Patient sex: M
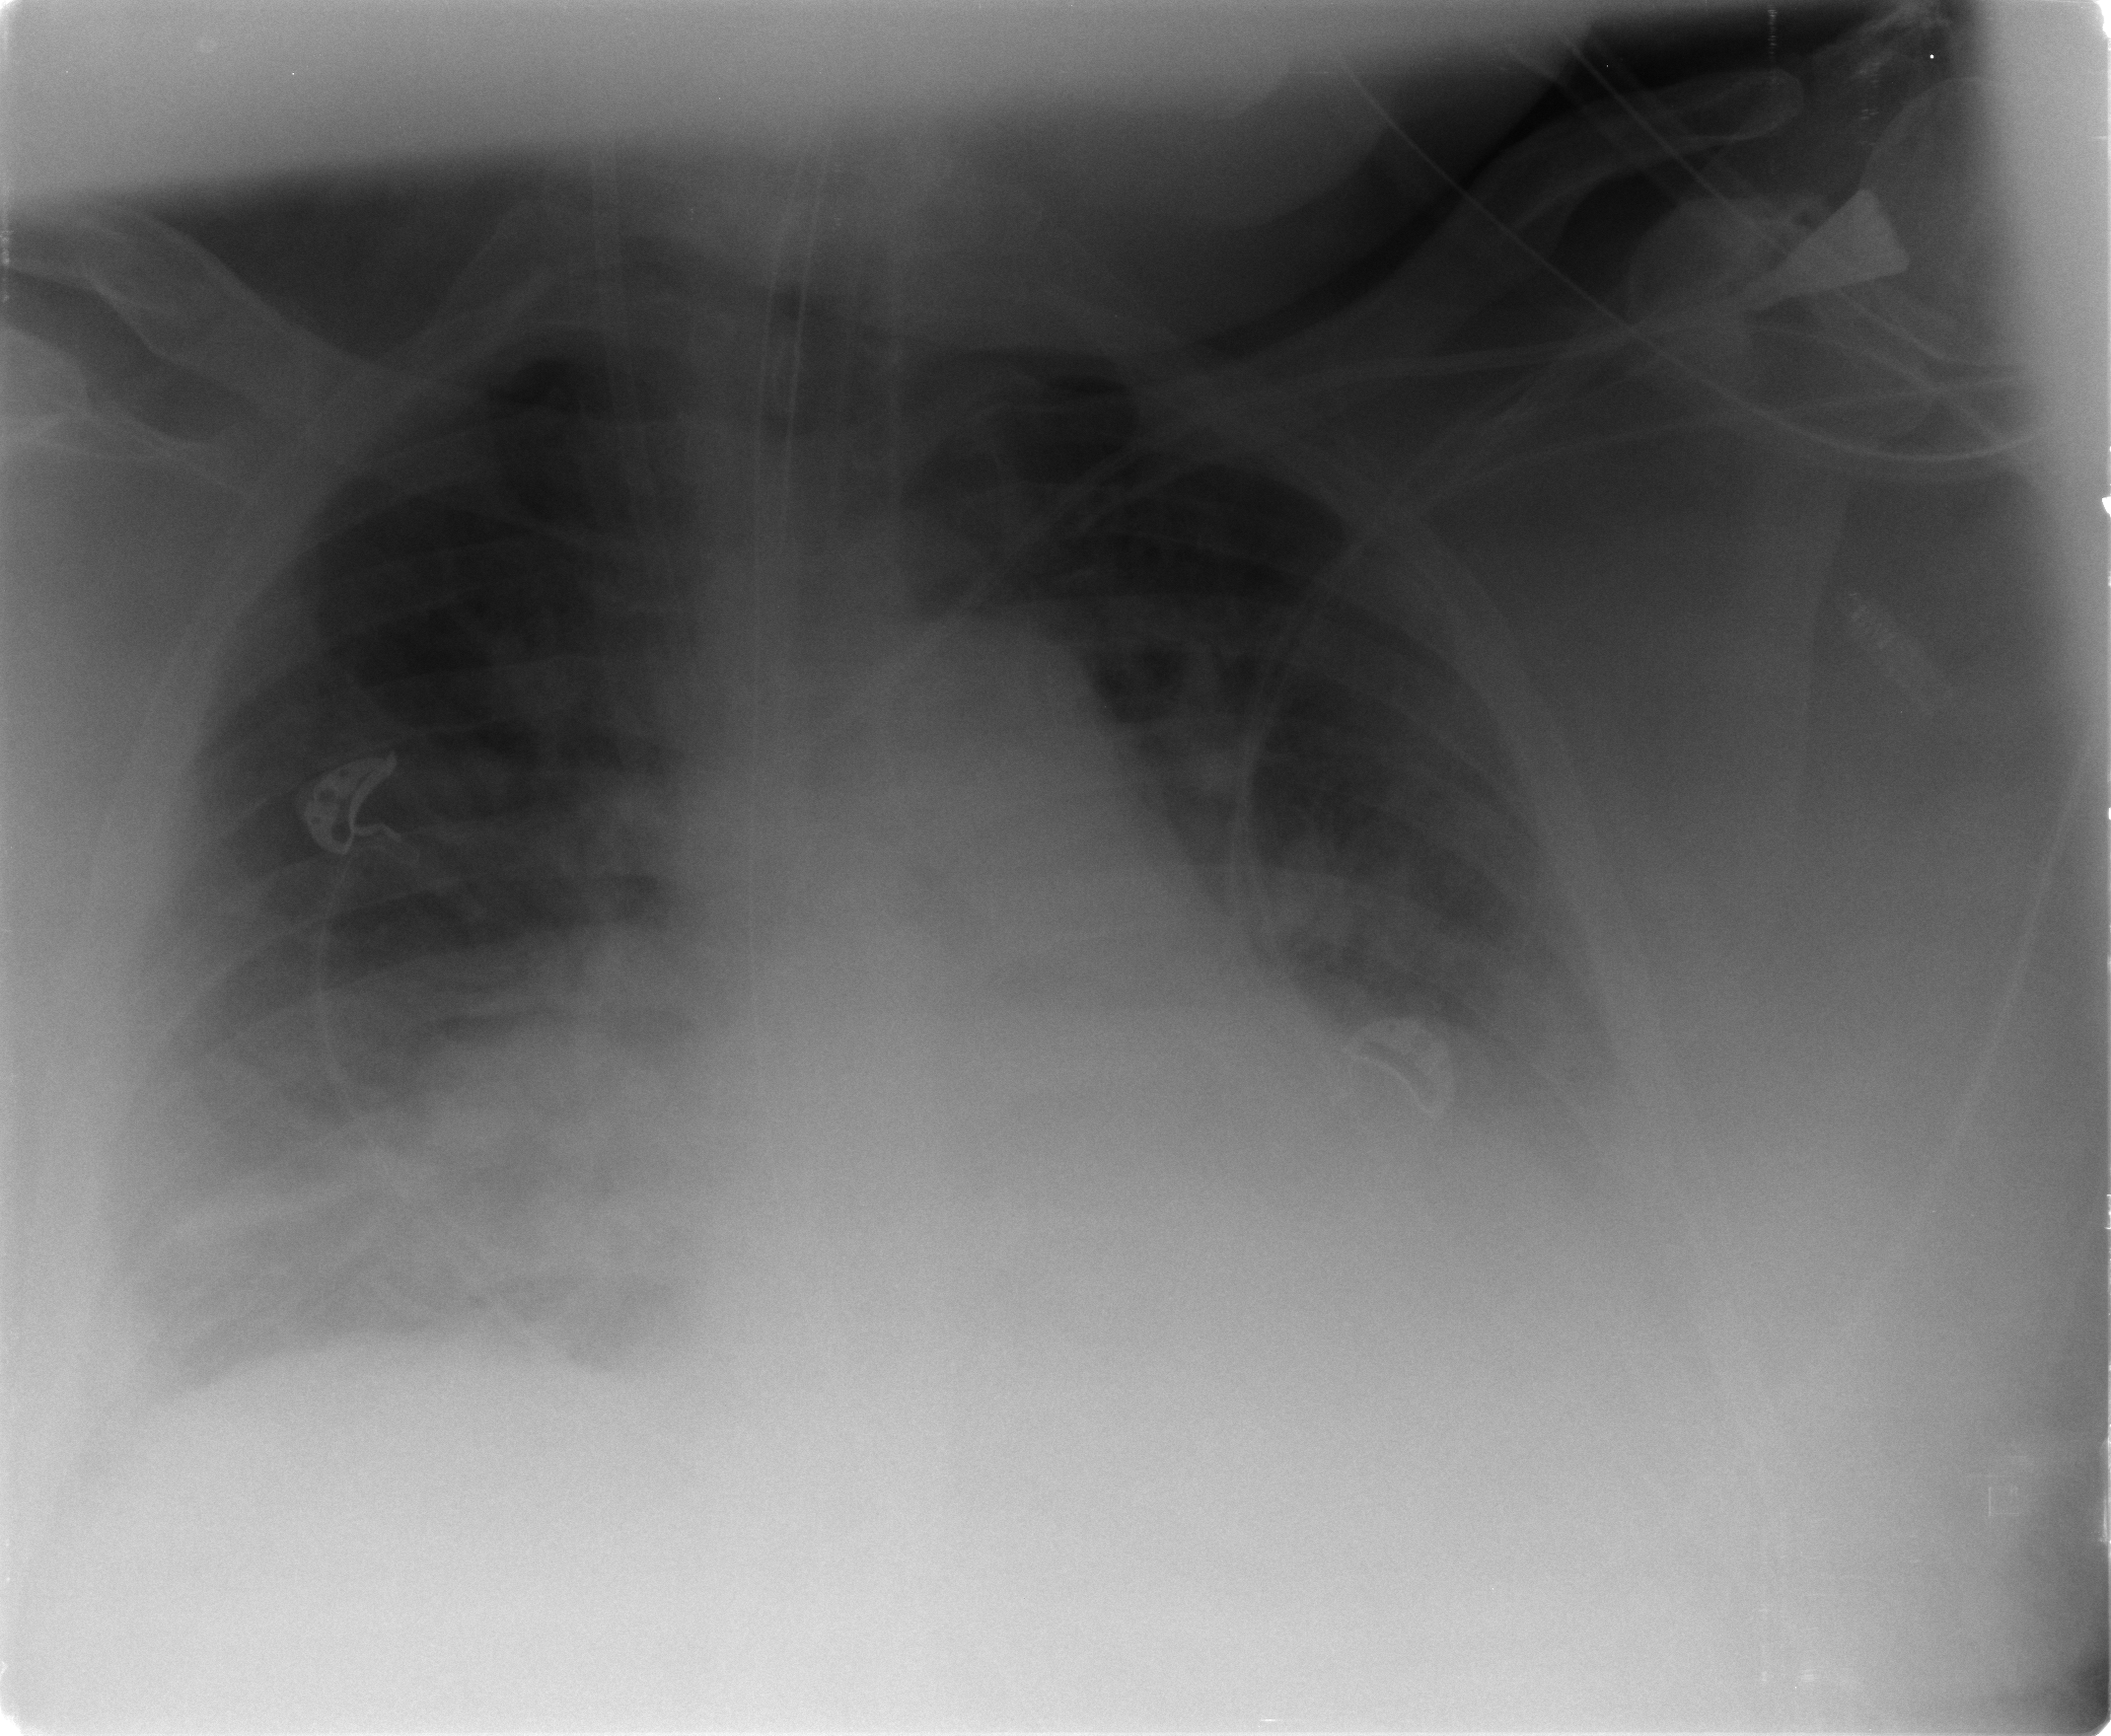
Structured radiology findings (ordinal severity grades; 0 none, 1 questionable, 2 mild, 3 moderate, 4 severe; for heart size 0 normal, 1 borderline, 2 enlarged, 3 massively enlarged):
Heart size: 1
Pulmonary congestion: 2
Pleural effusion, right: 2
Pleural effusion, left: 3
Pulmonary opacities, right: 3
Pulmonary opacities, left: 2
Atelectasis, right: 3
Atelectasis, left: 3